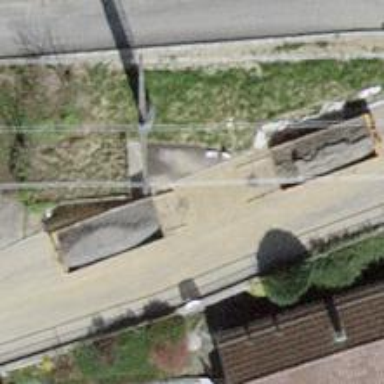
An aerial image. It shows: Concrete power pole.